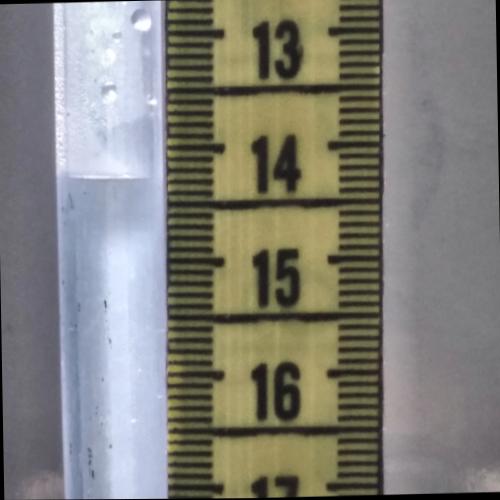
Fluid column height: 14.3 cm